Question: I need to add the same menu on different pages and I tired to use '@Html.Partial'
I created the partial view '_ProjectMenu.cshtml'
'''
<ul class="sub-menu">
<li>@Html.ActionLink(Resources.Global.Home_Menu_Project_AssociationManagement, "AssociationManagement", "Projects")</li>
<li>@Html.ActionLink(Resources.Global.Home_Menu_Project_WarehouseAndInventory, "WarehouseAndInventory", "Projects")</li>
<li>@Html.ActionLink(Resources.Global.Home_Menu_Project_ElectronicDocumentManagement, "ElectronicDocumentManagement", "Projects")</li>
<li>@Html.ActionLink(Resources.Global.Home_Menu_Project_Medicine, "Medicine", "Projects")</li>
<li>@Html.ActionLink(Resources.Global.Home_Menu_Project_BankingSector, "BankingSector", "Projects")</li>
<li>@Html.ActionLink(Resources.Global.Home_Menu_Project_Insurance, "Insurance", "Projects")</li>
<li>@Html.ActionLink(Resources.Global.Home_Menu_Project_Websites, "Websites", "Projects")</li>
<li>@Html.ActionLink(Resources.Global.Home_Menu_Project_WebApplication, "WebApplication", "Projects")</li>
<li>@Html.ActionLink(Resources.Global.Home_Menu_Project_DataWarehouse, "DataWarehouse", "Projects")</li>
<li>@Html.ActionLink(Resources.Global.Home_Menu_Project_MobileApplications, "MobileApplications", "Projects")</li>
<li>@Html.ActionLink(Resources.Global.Home_Menu_Project_TrafficManagement, "TrafficManagement", "Projects")</li>
<li>@Html.ActionLink(Resources.Global.Home_Menu_Project_LearningSystems, "LearningSystems", "Projects")</li>
<li class="sector">@Html.ActionLink(Resources.Global.Home_Menu_Project_Sector, "Sector", "Projects")</li>
</ul>
'''
and then I added this code on my page
'''
<div class="span4">
@Html.Partial("_ProjectMenu")
</div>
'''
but it doesn't work.
I guess I need to add some code in controller, but I don't know how to do it?
I placed my partial view file in 'Shared' folder
and I got this exception

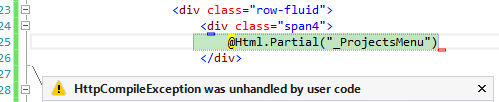
Answer: Your view is called and you are referencing